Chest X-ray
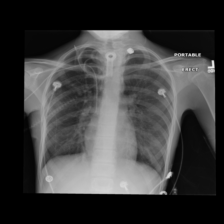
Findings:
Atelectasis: negative
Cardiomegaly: negative
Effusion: negative
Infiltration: negative
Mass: negative
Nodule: negative
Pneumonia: negative
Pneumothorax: negative
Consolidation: negative
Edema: negative
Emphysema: negative
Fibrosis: negative
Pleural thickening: negative
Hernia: negative